Question: I'm trying to deserialize a list with 'JsonUtility.FromJson' (a utility provided in Unity3D), unfortunately this data type cannot be deserialized because is not supported.
Below is attached as an example a simple class diagram where is showing the main class (Game) and the class variable (levels) of type 'List<Level>()'

Basically, I want to deserialize all the information with the next line code:
'''
Game objResponse = JsonUtility.FromJson<Game> (www.text);
'''
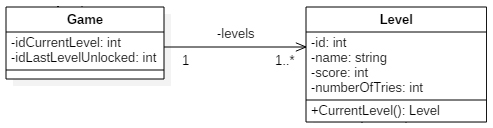
Answer: Not sure why it's not working for you, maybe you need to explain a little more and show some code, but here is a working example:
'''
using System.Collections.Generic;
using UnityEngine;
public class JsonExample : MonoBehaviour
{
[System.Serializable] // May be required, but tested working without.
public class Game
{
public int idCurrentLevel;
public int idLastUnlockedLevel;
public List<Level> levels;
public Game()
{
idCurrentLevel = 17;
idLastUnlockedLevel = 16;
levels = new List<Level>()
{
new Level(){id = 0, name = "First World" },
new Level(){id = 1, name = "Second World" },
};
}
public override string ToString()
{
string str = "ID: " + idCurrentLevel + ", Levels: " + levels.Count;
foreach (var level in levels)
str += " Lvl: " + level.ToString();
return str;
}
}
[System.Serializable] // May be required, but tested working without.
public class Level
{
public int id;
public string name;
public override string ToString()
{
return "Id: " + id + " Name: " + name;
}
}
private void Start()
{
Game game = new Game();
// Serialize
string json = JsonUtility.ToJson(game);
Debug.Log(json);
// Deserialize
Game loadedGame = JsonUtility.FromJson<Game>(json);
Debug.Log("Loaded Game: " + loadedGame.ToString());
}
}
'''
Are you sure your json is valid? Are you getting any error messages?
My best guess would be: Did you use automatic properties instead of fields in your data classes? Unity only serializes public fields or private ones with the <URL>.